Question: I have a combobox made up of two numbers; inches and millimetres. At the moment it is looking hideous. I am wondering if some of the gurus here have anyway of lining the character '|' or at least make it nicer?

A bit of background info, the number inches and millimetres are separate strings which I append together like so:
'Size(in) + " (In) | " + Size(mm) + " (mm)"'
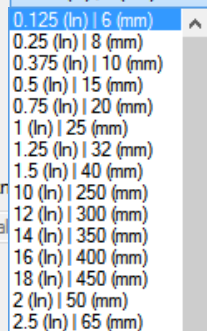
Answer: Use 'String.PadRight(i);' and 'String.PadLeft(i);' where 'i' is a nr. of spaces to "fill":
Example:
'''
// Just to simplify a little, create vars:
var inches = Size(in) + " (In) ";
var mm = " + Size(mm) + " (mm)";
var formatted = inches.PadRight(15) + "|" + mm.PadLeft(15);
'''
Example of output using 15 for the padding value (obviously, you can adjust this as needed):
'''
43 inches | 123 cm
445554 inches | 12345 cm
'''